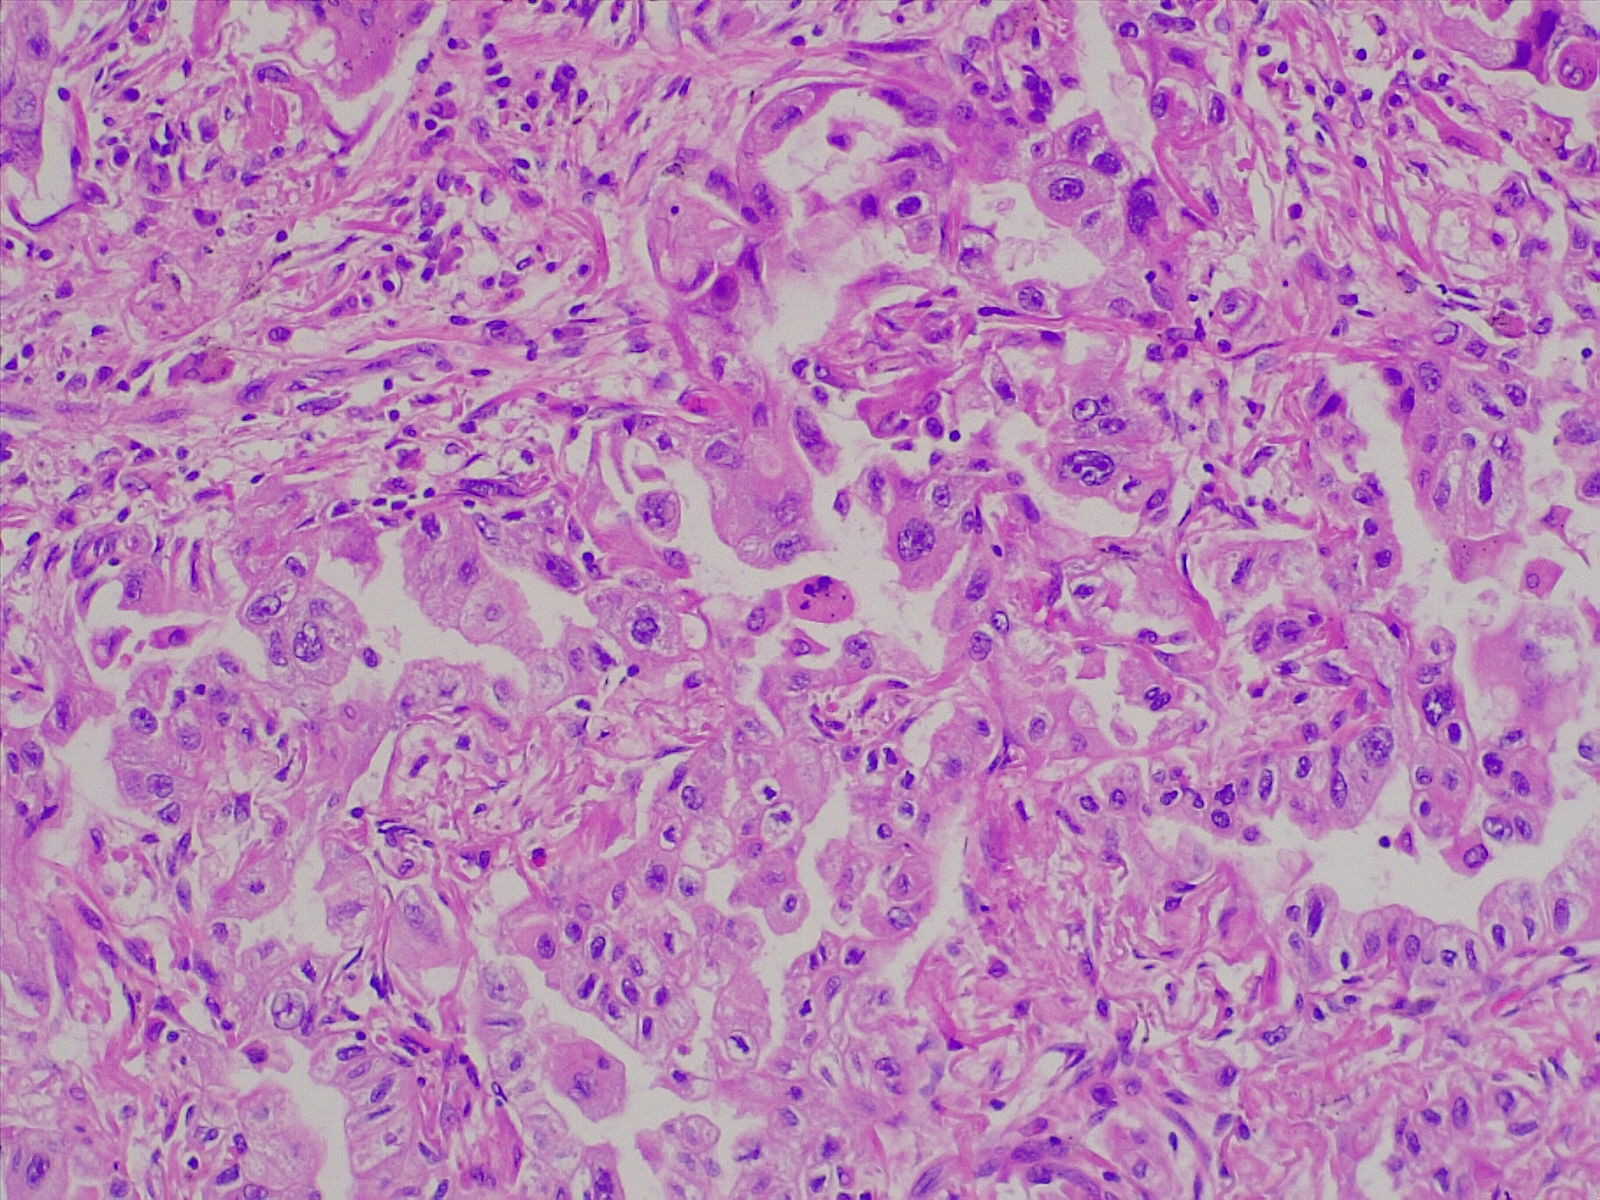
Label: lung adenocarcinoma, moderately differentiated